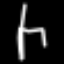
Label: chair